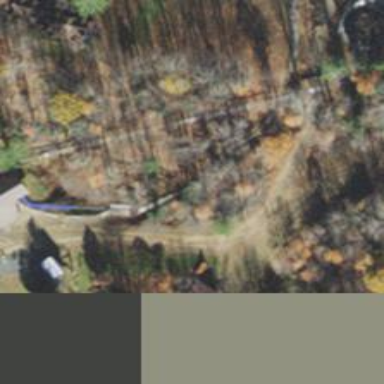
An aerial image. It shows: Narrow-gauge railway.